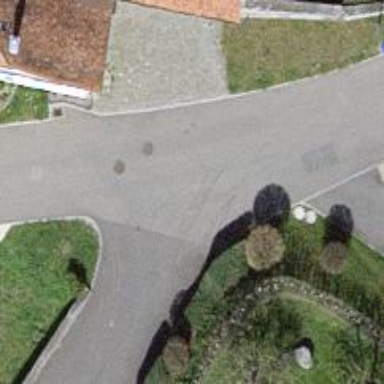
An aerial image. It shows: Residential road.